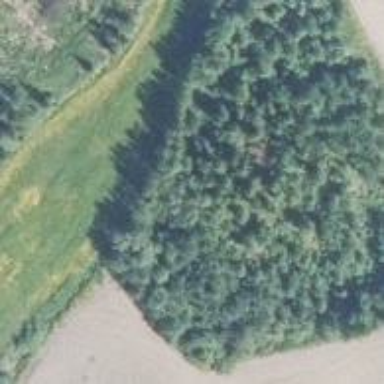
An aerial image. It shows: Forest area.